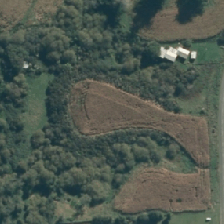
Land cover: shortrotation_cropland